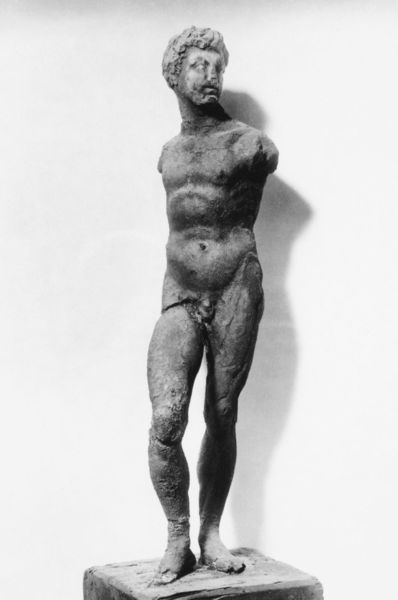
Titel: Stehende männliche Figur
Institution: Florenz, Casa Buonarotti
Schlagwörter: kopf, mann, nackt, schatten, brust, marmor, gesicht, figur, locken, skulptur, statue, beine, muskeln, bauch, bauchnabel, foto, römer, spielbein, standbein, athlet, grieche, apollo, beschädigt, geschlechtsteil, marmorstatue